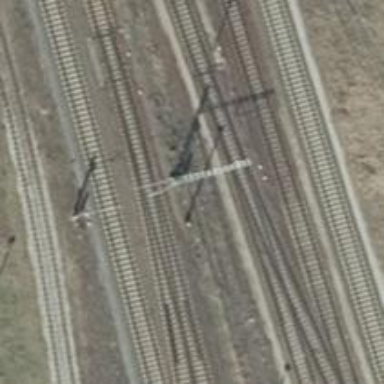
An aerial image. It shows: Railway switch.